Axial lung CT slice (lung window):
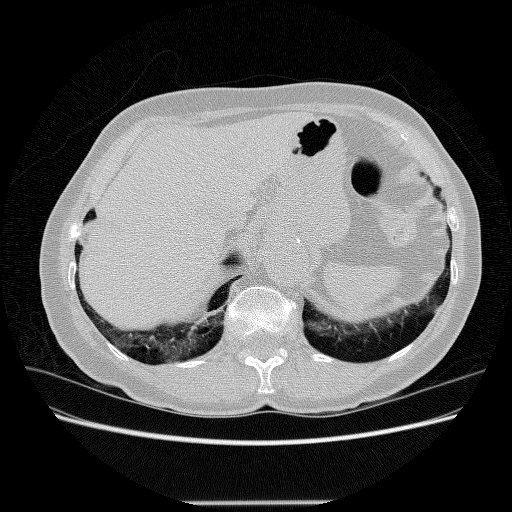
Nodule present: no